Question: When I do a build at Heroku, for my node.js app, It replies back with the following messages.

It says 'Push rejected, failed to compile Node.js app'
However, I have pushed all dependencies in code itself. Why is the build failing?
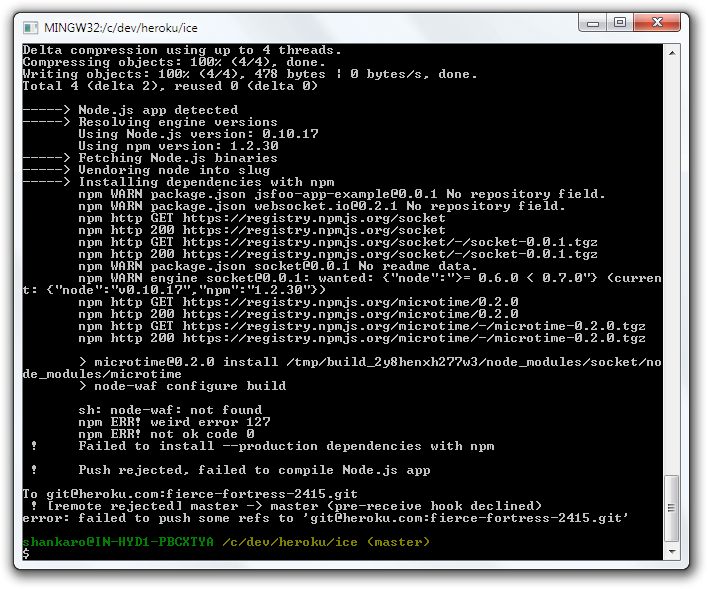
Answer: The build is failing because isn't in your path. You can check if you have the path configured properly by running 'which node-waf'.
has actually been <URL> by , but you can still install it. It goes under the name 'nodejs-dev' on some package managers.
You might also already have the package on your system. I suggest looking in '/usr/local/bin'. If the binary is there, then you can add a system shortcut for access.